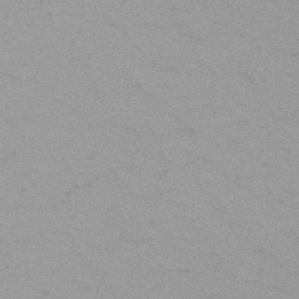
Label: frost